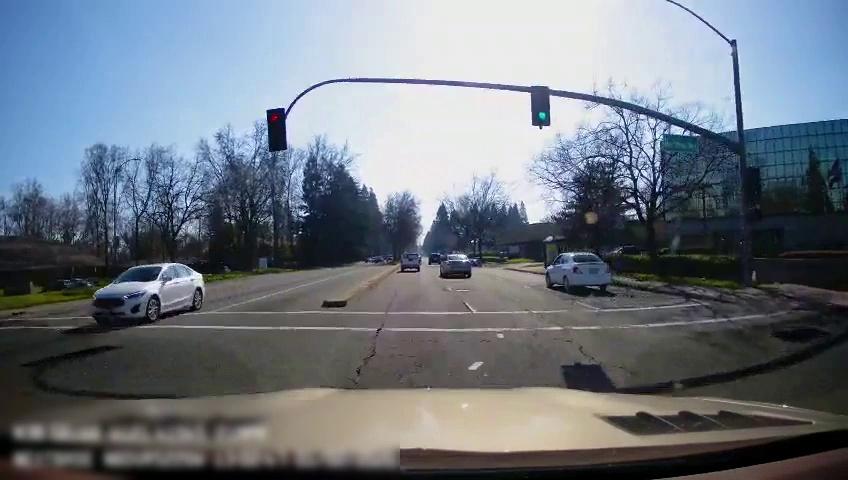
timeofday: Day
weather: Sunny
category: Drivable Space
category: Vehicles | SUV
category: Vehicles | Car
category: Vehicles | Truck
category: Vehicles | Car
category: Vehicles | Car
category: Lanes | Current Lane
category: Lanes | Alternate Lane
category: Lanes | Opposite Lane
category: Traffic | Lights
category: Traffic | Lights
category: Traffic | Signs